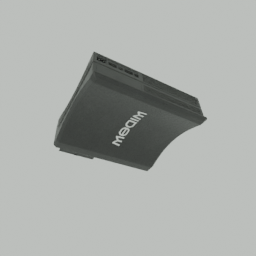
Label: electronics